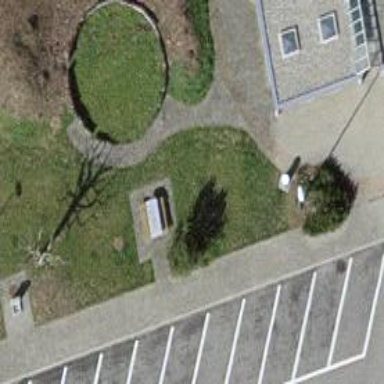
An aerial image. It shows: Picnic table located in leisure land area.